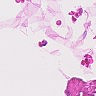
Metastatic tissue present: no